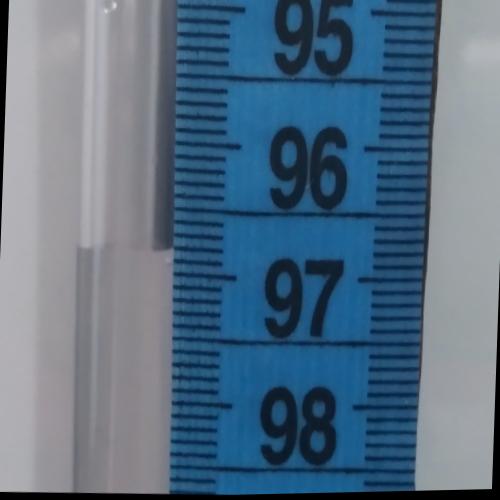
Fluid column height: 96.8 cm